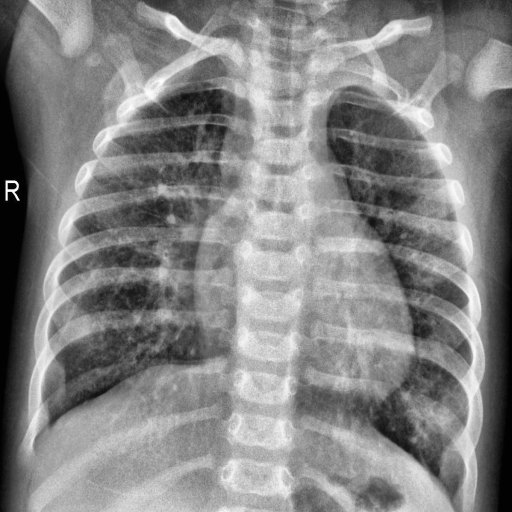
Finding: PNEUMONIA